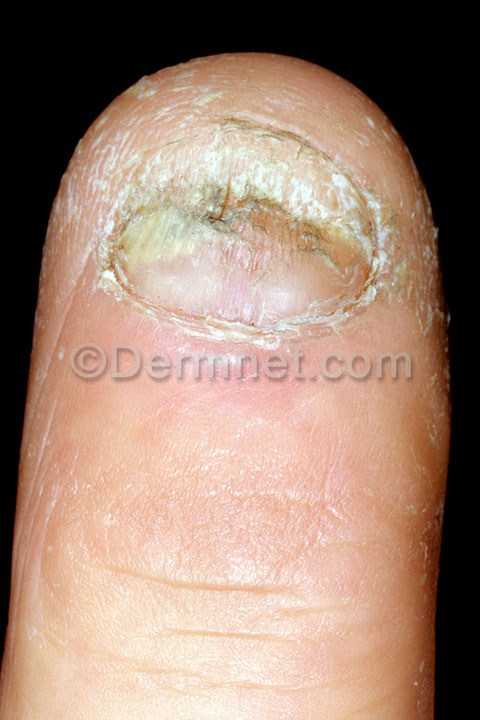
Disease: Nail Fungus and other Nail Disease